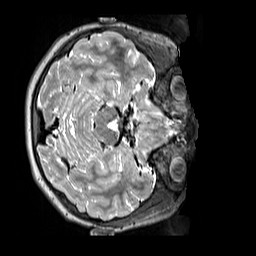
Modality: T2w
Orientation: axial
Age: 11
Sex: female
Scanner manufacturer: siemens
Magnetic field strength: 3 T
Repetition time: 3.2 s
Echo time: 0.408 s